Question: I have a UIImageView that gets its image from UIImagePickerController
The UIImageView is set to Aspect Fit
Im using gesture recognizers to move, scale, and rotate this UIImageView
I have a second, much smaller UIImageView
The second UIImageView is in front of and centered with the first
What I would like to do is be able to move, scale, and rotate the first UIImageView into position, then press a button to create a new image containing only the section of the original image that can be seen within the bounds of the second UIImageView
I have tried quite a few ways of cropping the image without success. Everything I tried will crop the image but the returned image is not what I expect. What I get back appears to be a rotated portion of the top, right hand, section of the FULL SIZE image.
I am using the UIImage Categories from <URL>
My code:
'''
@interface BubbleBossViewController : UIViewController <UIImagePickerControllerDelegate, UINavigationControllerDelegate, UIGestureRecognizerDelegate>{
IBOutlet UIImageView *smallCropperWindow;
IBOutlet UIImageView *imageViewForChosenImage;
IBOutlet UIView *canvas;
CGFloat _lastScale;
CGFloat _lastRotation;
CGFloat _firstX;
CGFloat _firstY;
CAShapeLayer *_marque;
}
@property BOOL newMedia;
- (IBAction)useCamera:(id)sender;
- (IBAction)useCameraRoll:(id)sender;
- (IBAction)crop:(id)sender;
@end
'''
-(void)crop:(id)sender{
'''
smallCropperWindow.image=[imageViewForChosenImage.image croppedImage: (CGRect)smallCropperWindow.frame];
'''
}
'''
- (UIImage *)croppedImage:(CGRect)bounds;
'''
'''
- (UIImage *)croppedImage:(CGRect)bounds {
CGFloat scale = MAX(self.scale, 1.0f);
CGRect scaledBounds = CGRectMake(bounds.origin.x * scale, bounds.origin.y * scale, bounds.size.width * scale, bounds.size.height * scale);
CGImageRef imageRef = CGImageCreateWithImageInRect([self CGImage], scaledBounds);
UIImage *croppedImage = [UIImage imageWithCGImage:imageRef scale:self.scale orientation:UIImageOrientationUp];
CGImageRelease(imageRef);
return croppedImage;
}
'''
Screenshot showing issue:

The small square in the middle should be filled with the babbie's face not a section of the floor from the full size image.
What am I doing wrong here?
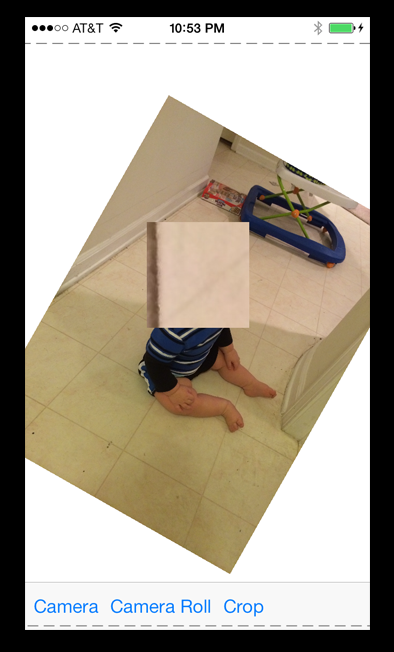
Answer: Calculations you are doing seem incorrect. Try this,
1. First you have to make image aspect fit.
2. Then find the ratio heightRatio=image.size.height/imageView.frame.height;
3. Then find the ratio weidthRatio=image.size.width/imageView.frame.width;
Now instead of passing your 'smallCropperWindow.frame' you have to do three things,
1. Translate center of small croppedWindow.Lots of calculation will go because aspect fit image will not start from origin of imageview.
2. Scale the width and height of your croppedWindow and pass this frame for cropping.